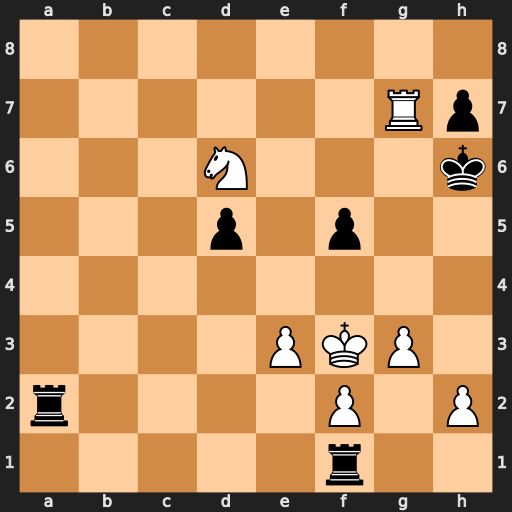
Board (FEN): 8/6Rp/3N3k/3p1p2/8/4PKP1/r4P1P/5r2
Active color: w
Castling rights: -
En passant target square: -
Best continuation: Nxf5+ Kh5 g4#